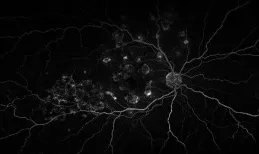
Patient 2. Early hypofluorescence with late. Hyperfluorescence of the placoid lesions.
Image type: ophthalmic_imaging (ophthalmic_angiography)